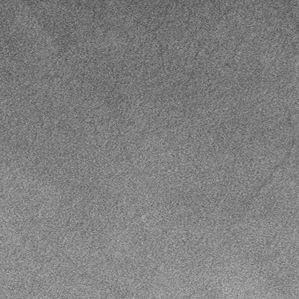
Label: frost